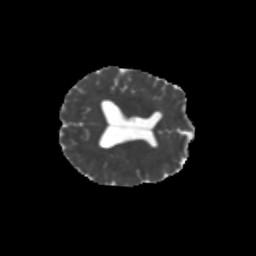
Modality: MD
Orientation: axial
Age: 26
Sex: female
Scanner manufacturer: siemens
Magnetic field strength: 3 T
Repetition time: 1.8 s
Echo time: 0.07 s